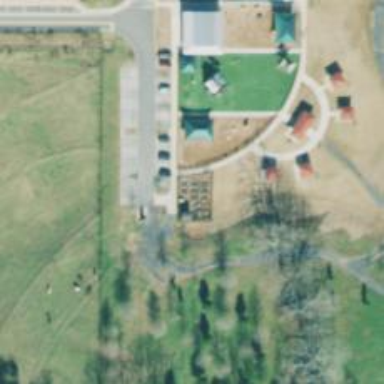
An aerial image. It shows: Community garden providing leisure land.